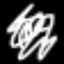
Label: squiggle